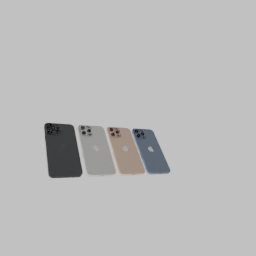
Label: electronics